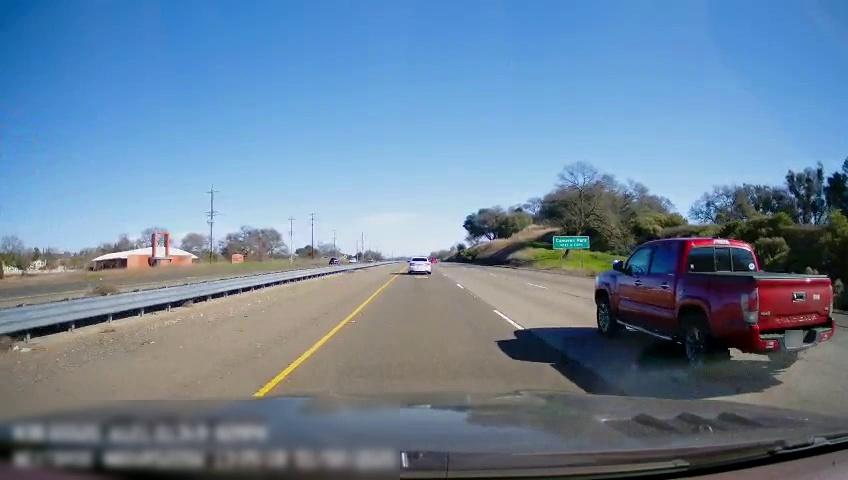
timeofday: Day
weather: Sunny
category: Drivable Space
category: Drivable Space
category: Vehicles | Truck
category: Vehicles | Car
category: Vehicles | Car
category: Vehicles | SUV
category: Lanes | Current Lane
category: Lanes | Current Lane
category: Lanes | Alternate Lane
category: Traffic | Signs